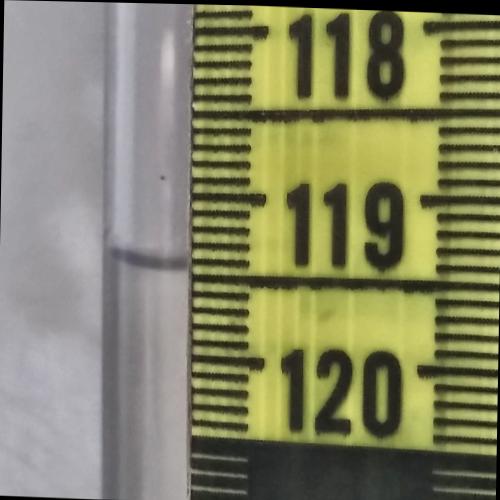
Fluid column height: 119.4 cm